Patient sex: M
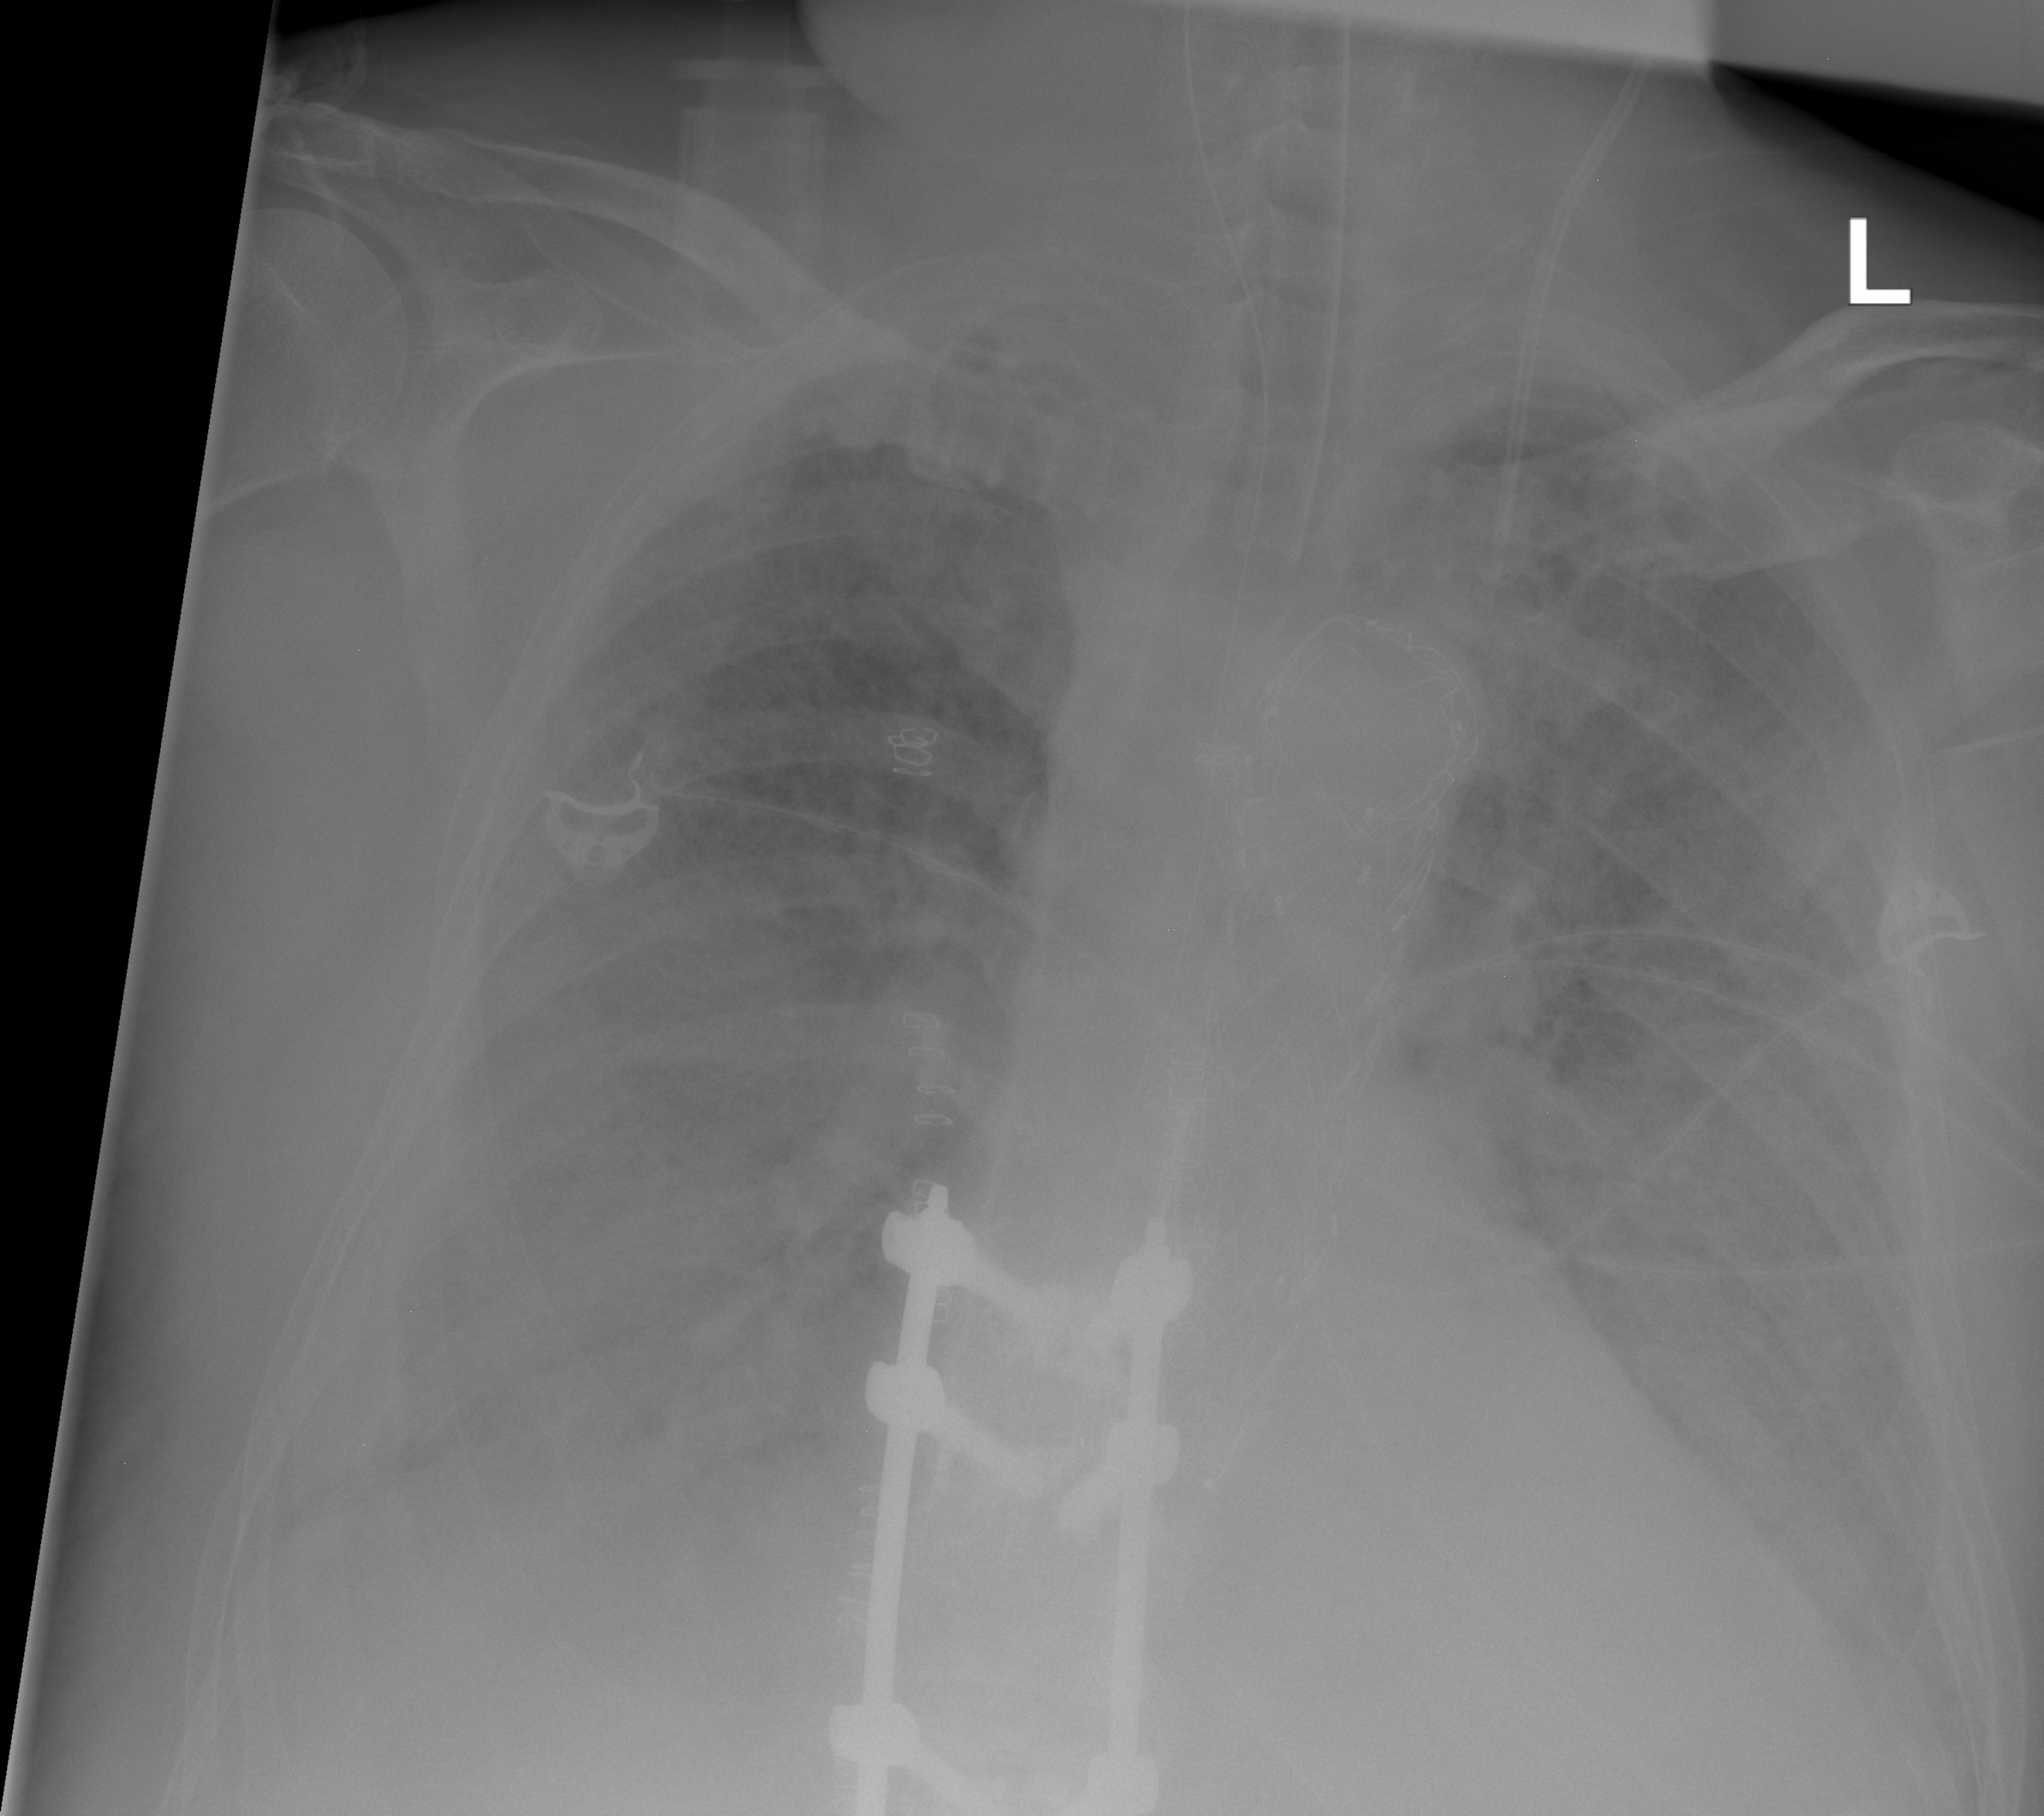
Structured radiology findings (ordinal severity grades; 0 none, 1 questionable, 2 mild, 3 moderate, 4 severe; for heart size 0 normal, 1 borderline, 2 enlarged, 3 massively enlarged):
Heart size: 0
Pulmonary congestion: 2
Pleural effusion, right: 2
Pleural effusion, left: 2
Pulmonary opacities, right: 4
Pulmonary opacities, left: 4
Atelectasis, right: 3
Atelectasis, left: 3